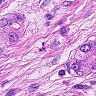
Metastatic tissue present: yes